Question:
On the left is the normal state of the layout. On the right is the expanded state of the layout.
My problem is that I can't figure out how to keep the pink boxes centered within their cells, and the green lines connected between the pink boxes as the layout grows in any direction.
The AutoSizing.xib with just these two views can be found here: <URL>
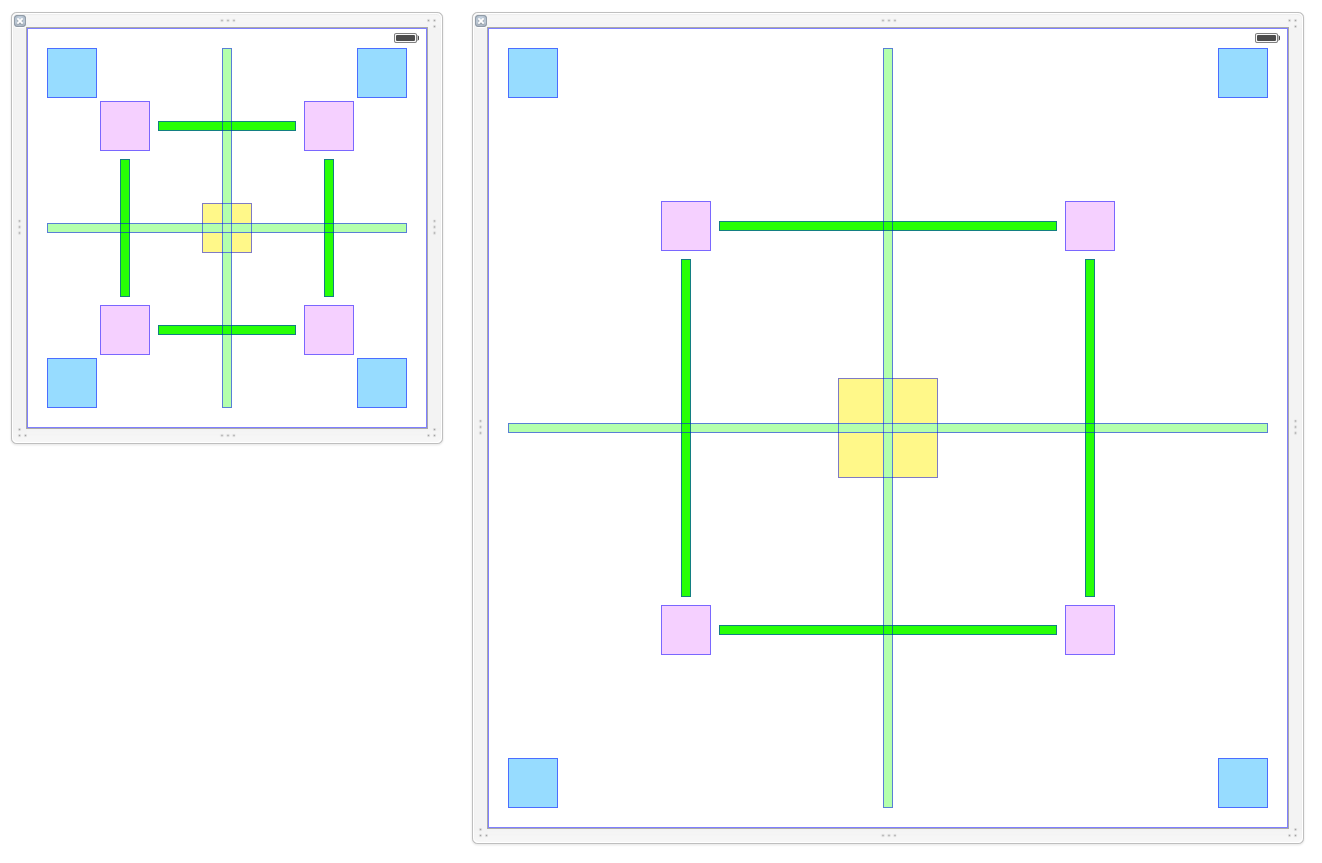
Answer: There are two approaches to keeping the pink boxes centered within the four quadrants of the super view:
1. You can add four invisible views that even split up the four quadrants of this main view (using constraints to pin them to their respective corners and another set of constraints to make them equal widths and heights). If I were going to represent that in VFL (just because it's a concise way of representing all of those constraints), it might be something like: H:|[quadrant1][quadrant2(==quadrant1)]|
H:|[quadrant3(==quadrant1)][quadrant4(==quadrant1)]|
V:|[quadrant1][quadrant3(==quadrant1)]|
V:|[quadrant2(==quadrant1)][quadrant4(==quadrant1)]|
You can then center the pink views in the center of each of those four quadrant views.
2. You can add center constraints that employ multipliers to offset these pink squares within their shared superview. Interface Builder has only recently gotten multiplier support and it's not super solid, in my opinion, so when I want to use multipliers, I often fall back to adding those programmatically.
Once you have the pink boxes laid out correctly, then the green lines between them are simply fixed spacing leading/trailing or top/bottom for horizontal or vertical lines, respectively. Combine that with fixed width and center alignment and you're done. Bottom line, take care of the placement of the pink boxes, as discussed above, and then the creation of the green lines becomes pretty easy.